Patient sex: M
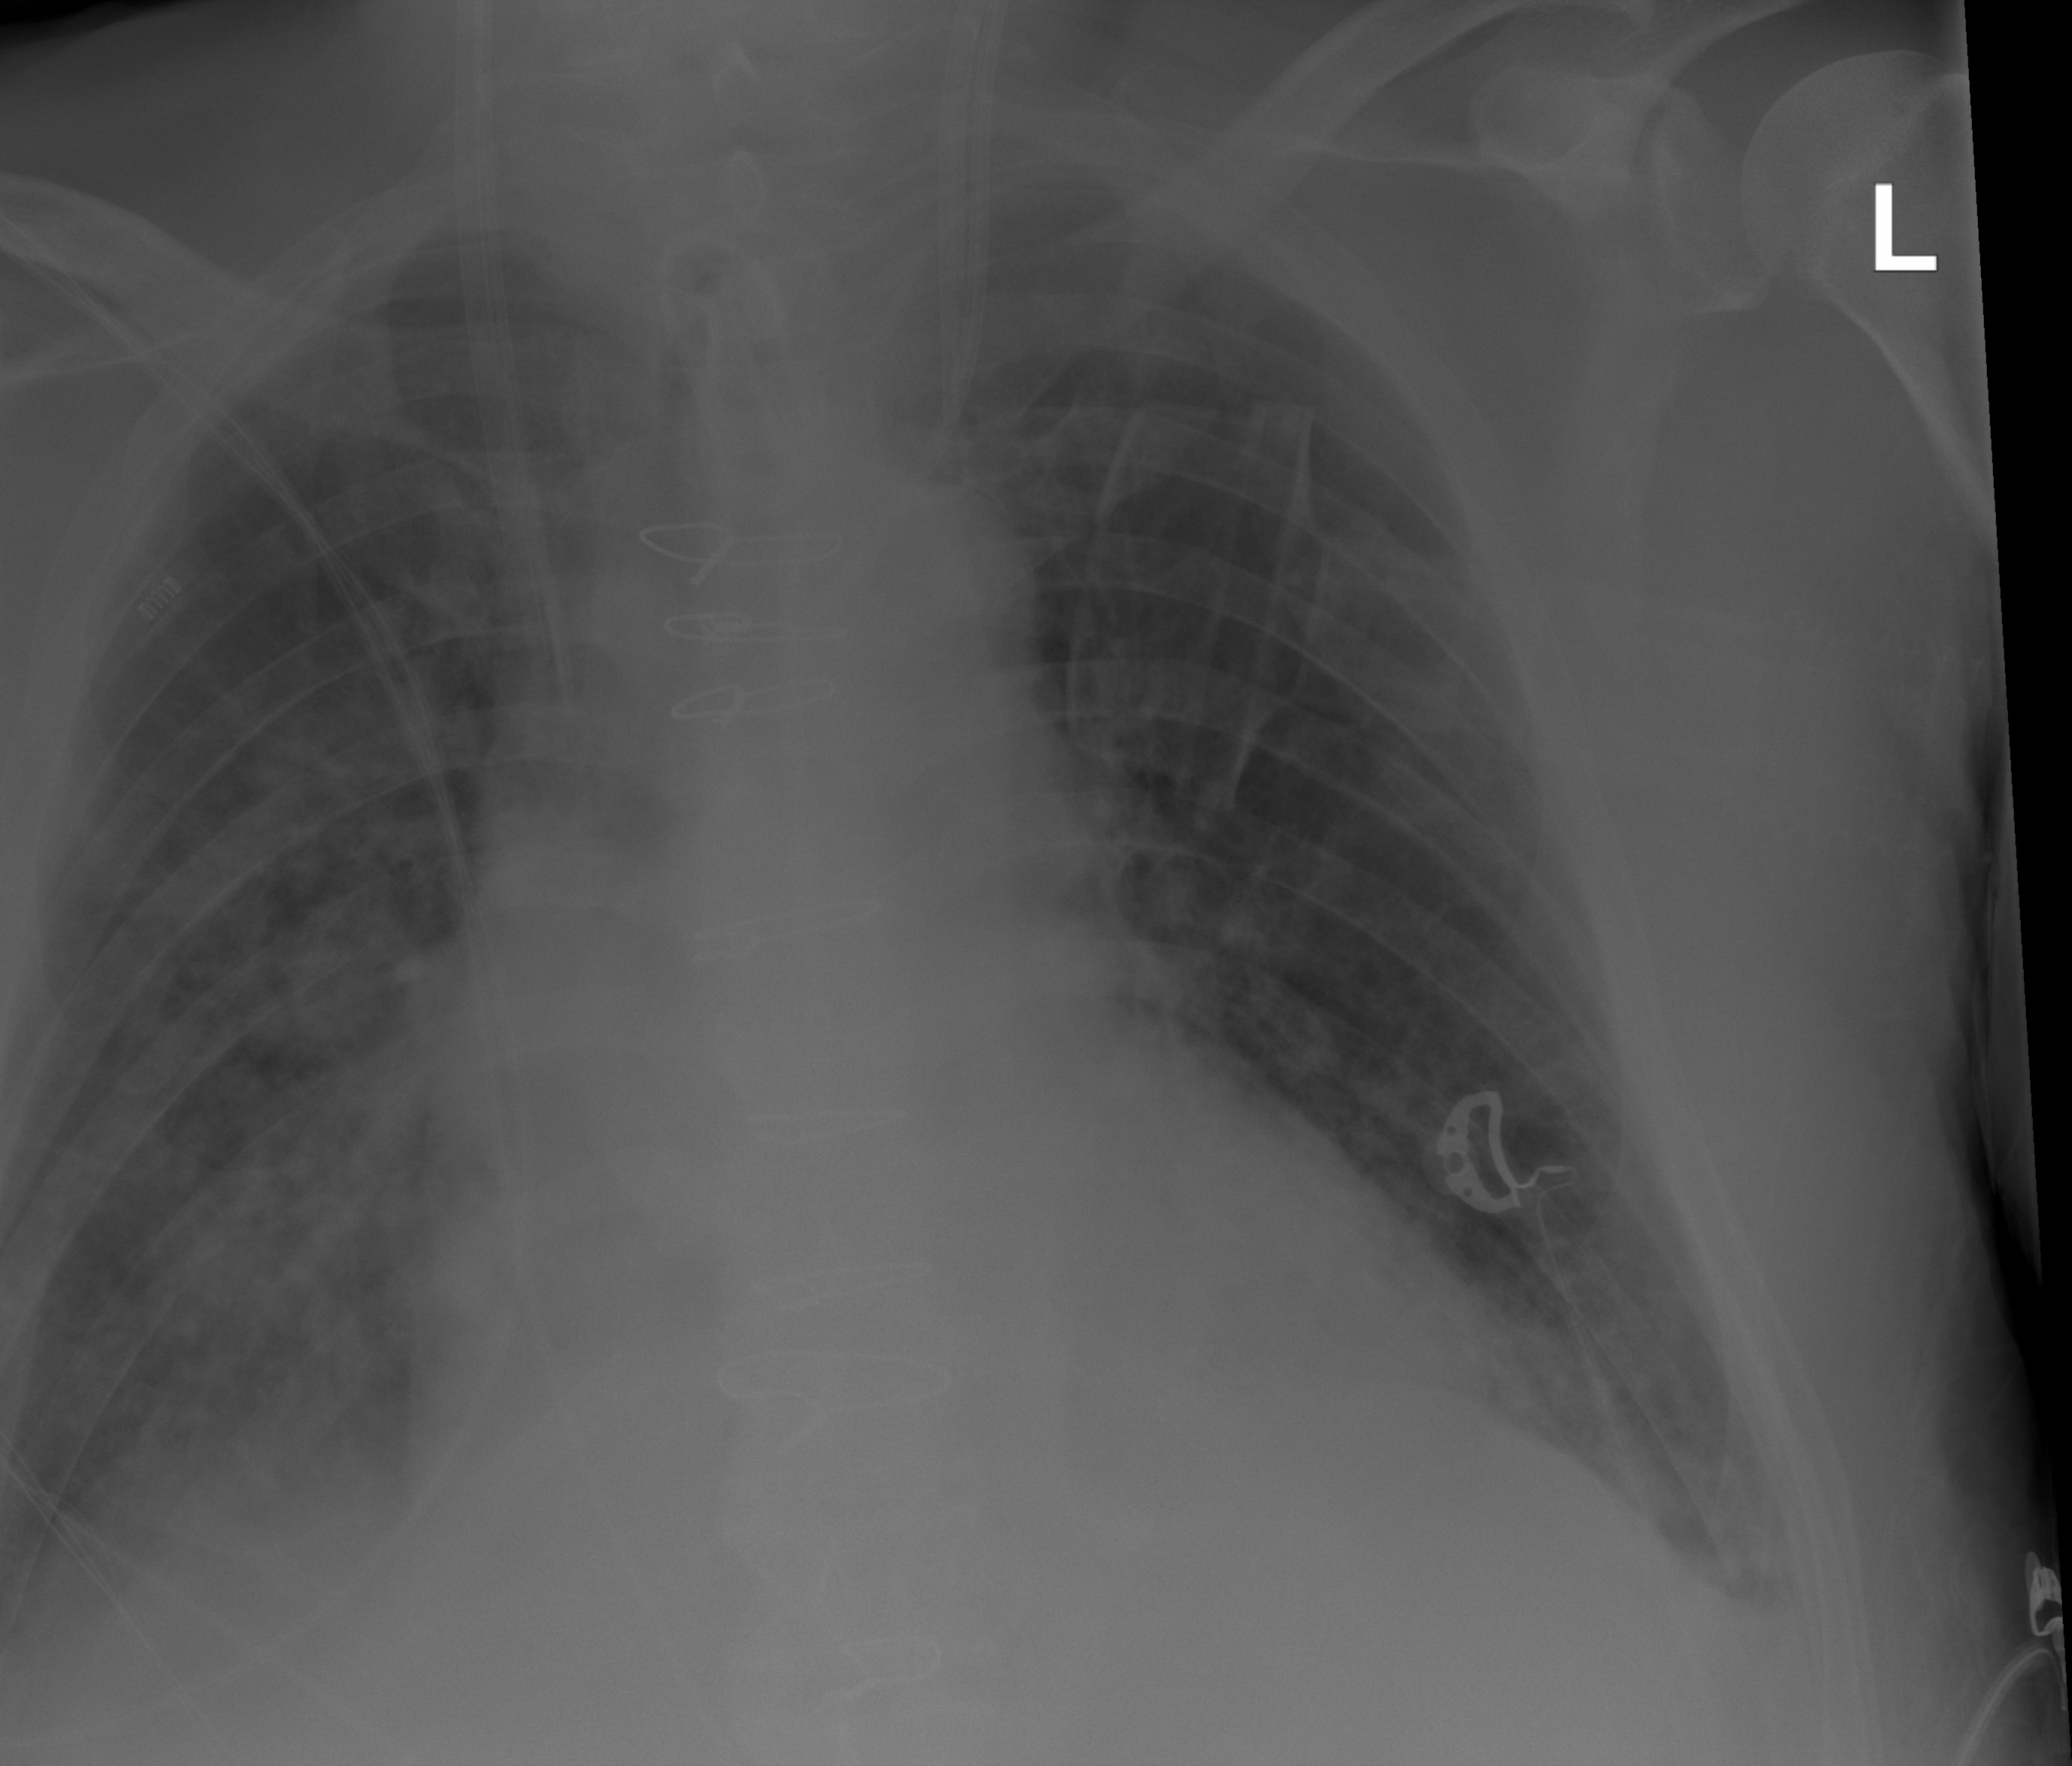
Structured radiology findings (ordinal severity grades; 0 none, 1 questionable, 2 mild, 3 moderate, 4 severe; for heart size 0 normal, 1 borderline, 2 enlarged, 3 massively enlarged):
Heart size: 2
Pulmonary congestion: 3
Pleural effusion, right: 2
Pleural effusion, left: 0
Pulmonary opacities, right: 3
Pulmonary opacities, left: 3
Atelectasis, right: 2
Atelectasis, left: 2